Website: walmart
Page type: billing-address
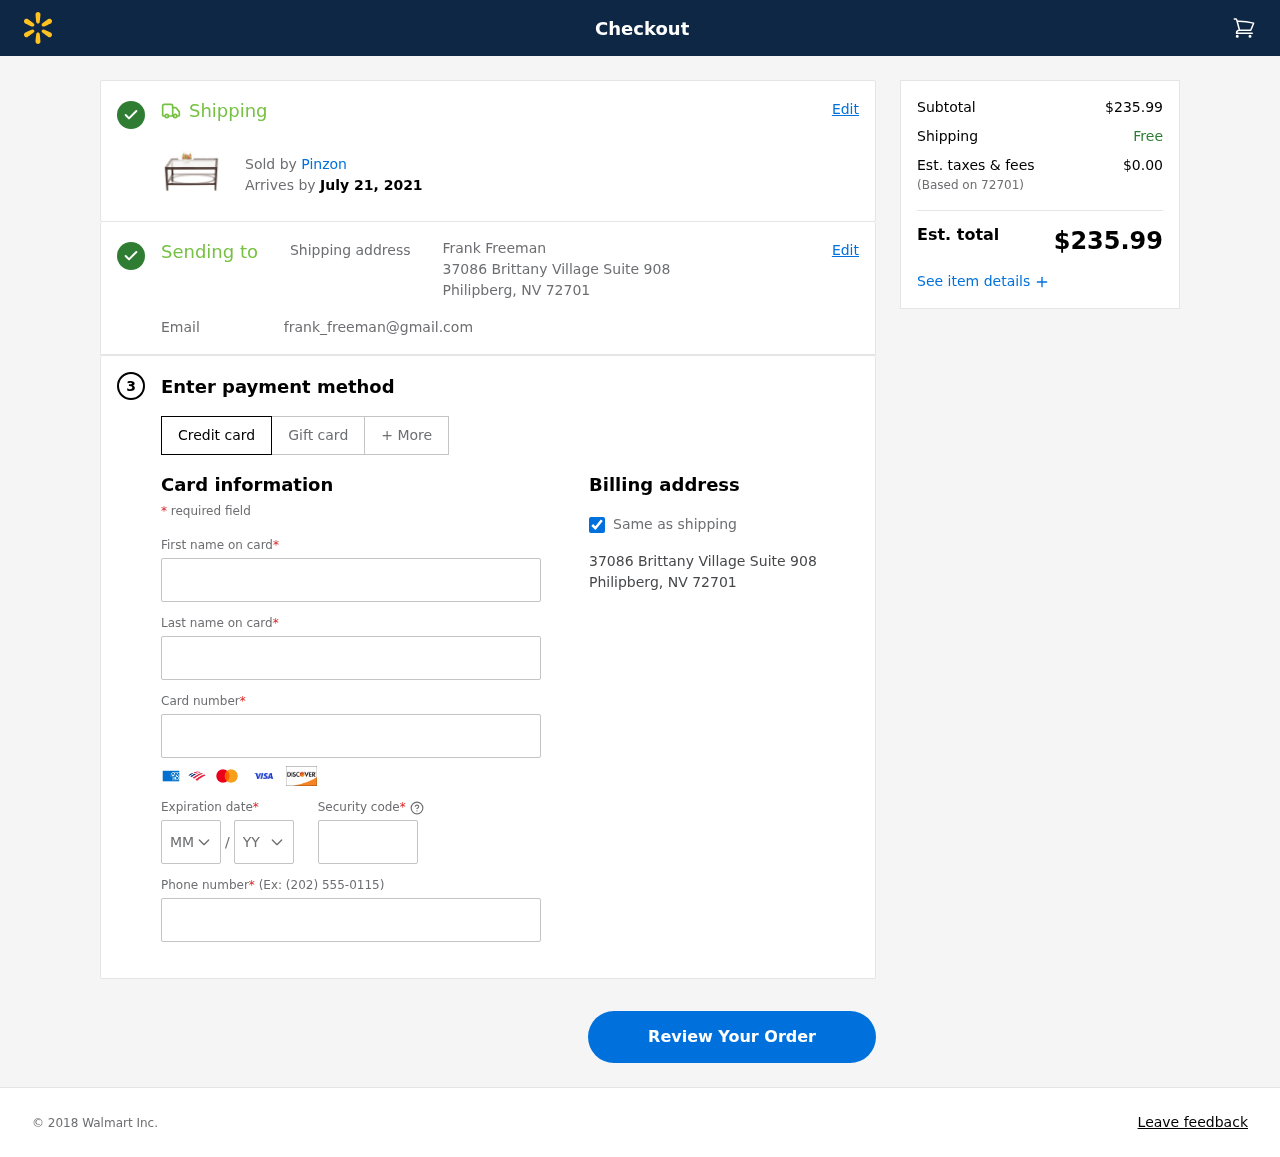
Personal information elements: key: PII_CARD_CVV
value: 712
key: PII_CARD_EXPIRY_MONTH
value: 10
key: PII_CARD_EXPIRY_YEAR
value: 30
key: PII_CARD_NUMBER
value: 4756 5374 5215 4890
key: PII_CITY_STATE_ZIP
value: Philipberg, NV 72701
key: PII_EMAIL
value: frank_freeman@gmail.com
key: PII_FIRSTNAME
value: Frank
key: PII_FULLNAME
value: Frank Freeman
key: PII_LASTNAME
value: Freeman
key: PII_PHONE
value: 8392628323
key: PII_POSTCODE
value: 72701
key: PII_STREET
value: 37086 Brittany Village Suite 908
Product elements: key: PRODUCT1_BRAND
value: Pinzon
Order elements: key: ORDER_DELIVERY_DATE
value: July 21, 2021
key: ORDER_SUBTOTAL
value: $235.99
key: ORDER_TAX
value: $0.00
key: ORDER_TOTAL
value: $235.99